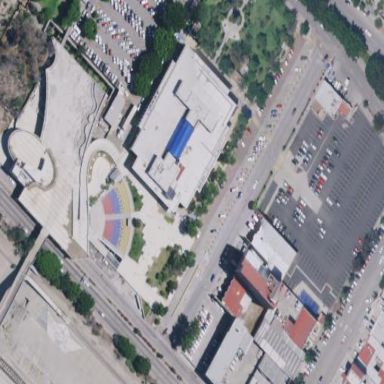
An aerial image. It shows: Government office building.